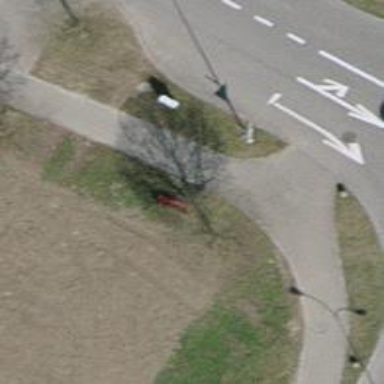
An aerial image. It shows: Bench for seating.